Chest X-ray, PA view. Patient: 48 years old, sex F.
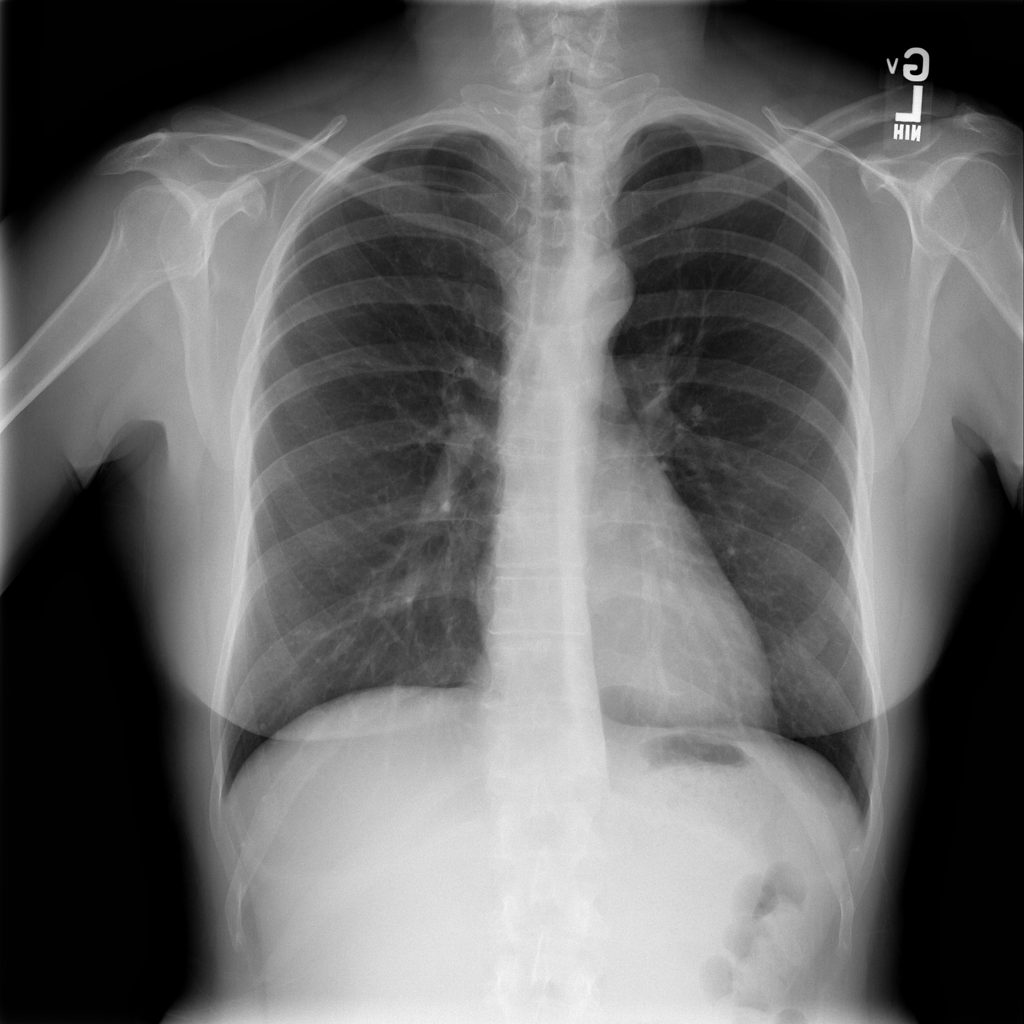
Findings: No Finding